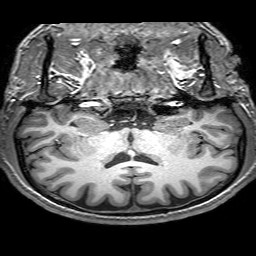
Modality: T1w
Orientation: sagittal
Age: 19
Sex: male
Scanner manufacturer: philips
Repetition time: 0.008931 s
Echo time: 0.0046 s